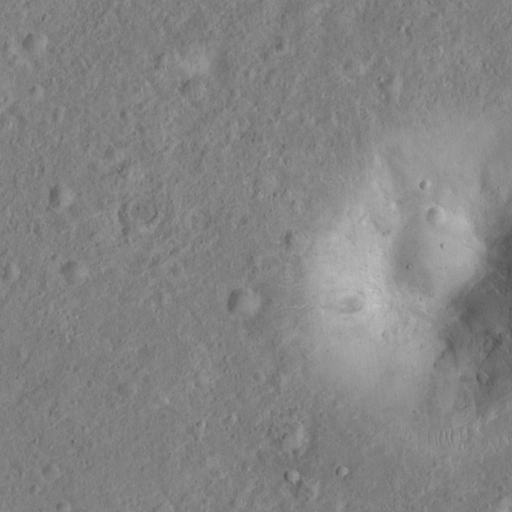
Objects detected: cone